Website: lowes
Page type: newsletter-management
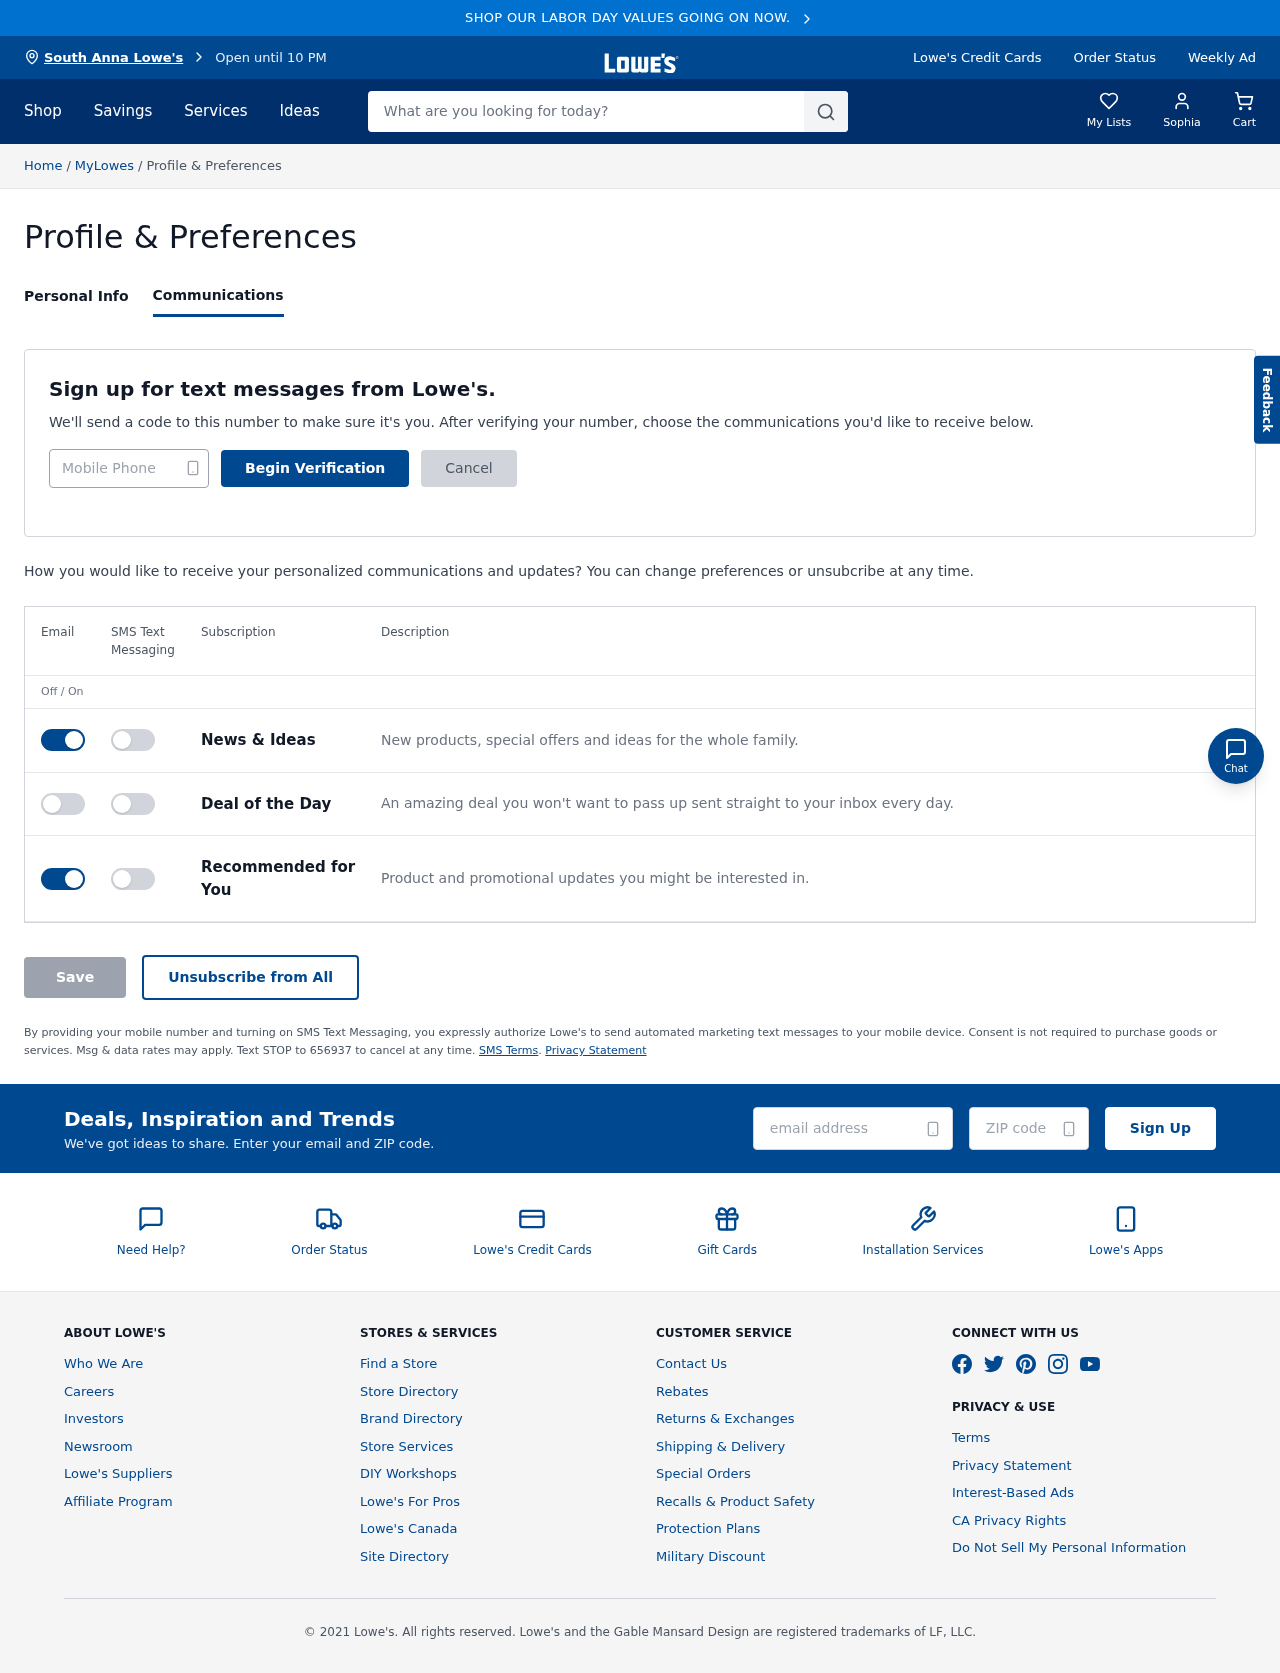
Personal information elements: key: PII_CITY
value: South Anna Lowe's
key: PII_EMAIL
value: sophiamoore@hotmail.com
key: PII_FIRSTNAME
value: Sophia
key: PII_PHONE
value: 7618939131
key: PII_POSTCODE
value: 39765
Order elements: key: ORDER_NUM_ITEMS
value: Cart
Search elements: key: HEADER_SEARCH
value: What are you looking for today?